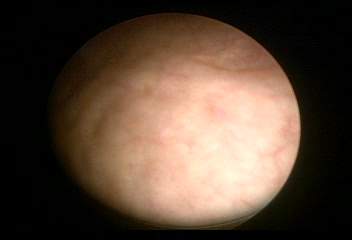
Modality: WLC
Class: Normal mucosa
Bladder cancer association: No